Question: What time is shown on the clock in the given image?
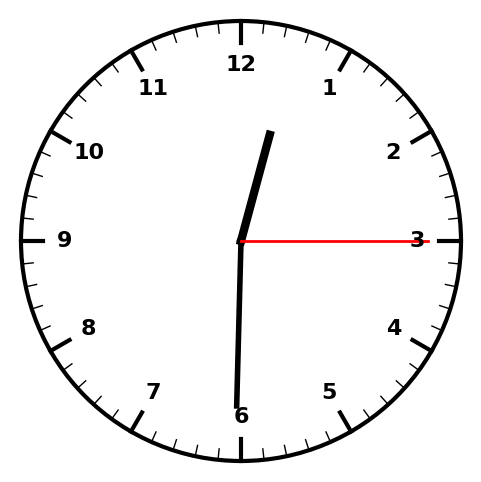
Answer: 12:30:15